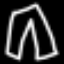
Label: pants